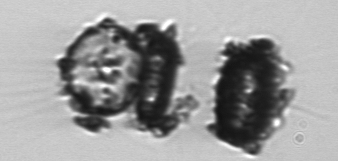
Label: Thalassiosira_TAG_external_detritus